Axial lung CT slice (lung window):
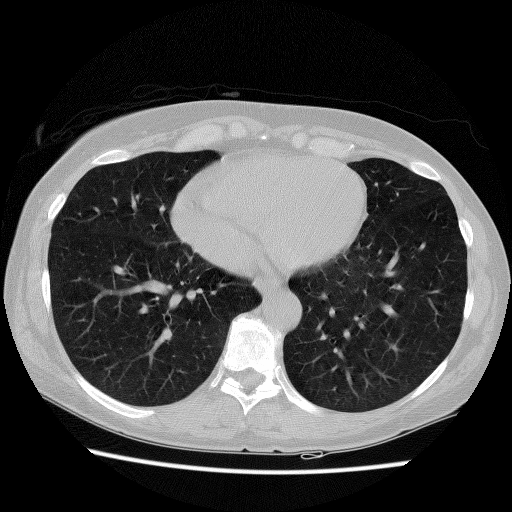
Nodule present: no